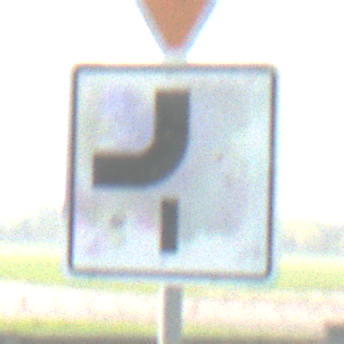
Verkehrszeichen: VerlaufVorfahrtsstrasse7
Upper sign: VorfahrtGewaehren
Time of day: MorningAfternoon
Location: Outdoor (Special)
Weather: Clear
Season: NotSpecified
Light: Natural